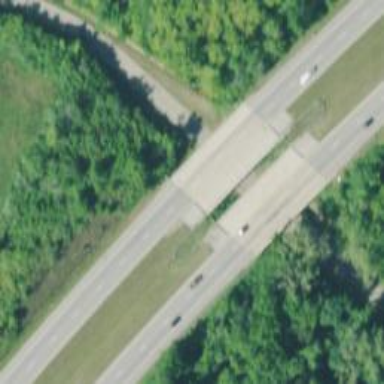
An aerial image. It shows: Bridge crossing over expressway trunk road.